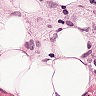
Metastatic tissue present: yes